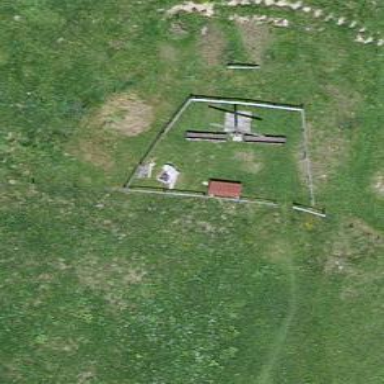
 perfect for sightseeing and reflection."